Interaction volume radius: 10 \u00c5
Interaction volume height: 30 \u00c5
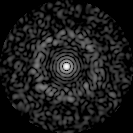
Disorder parameter: 0.8248